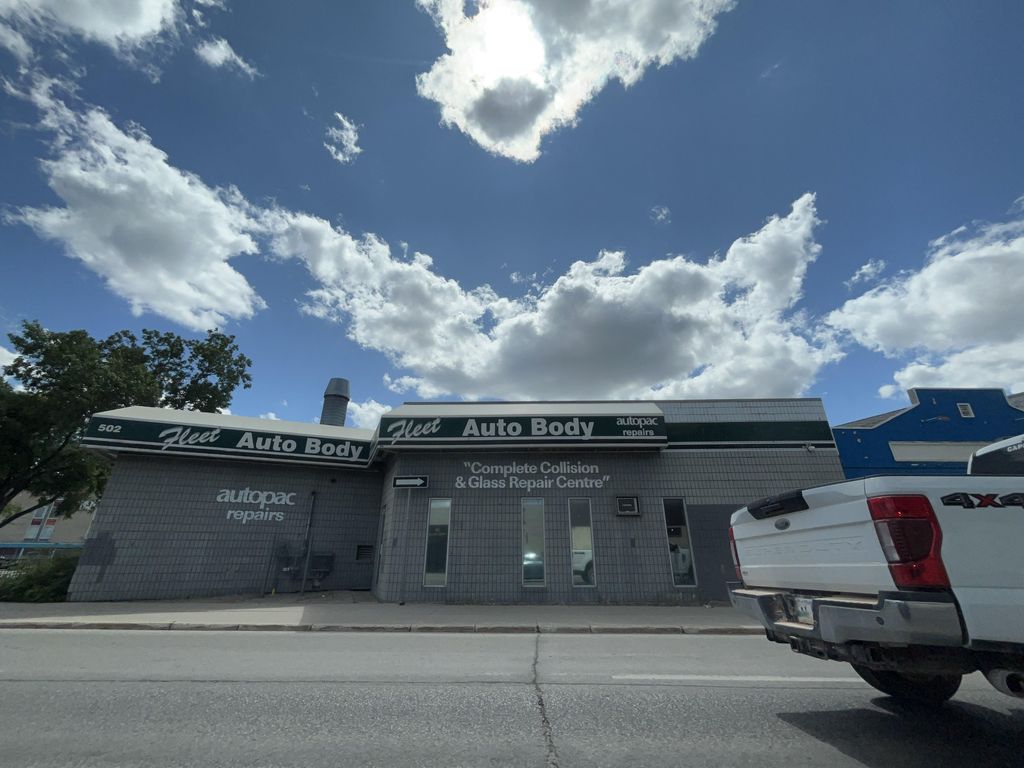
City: winnipeg